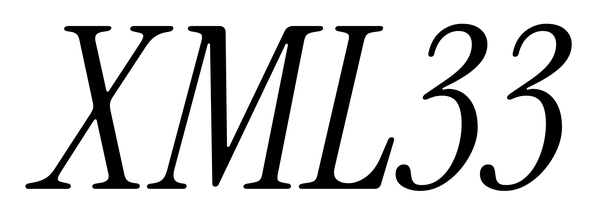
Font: InstrumentSerif-Italic